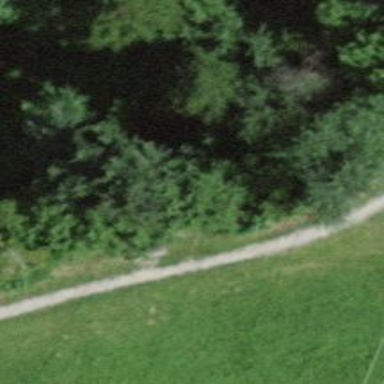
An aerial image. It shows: Brown bench.